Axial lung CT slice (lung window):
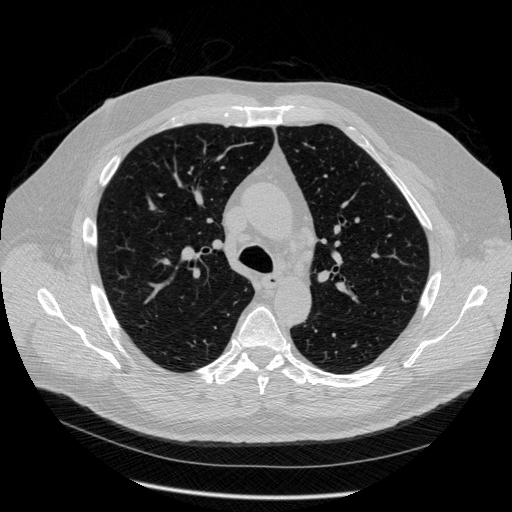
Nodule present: no